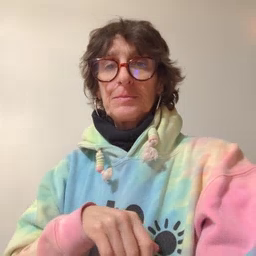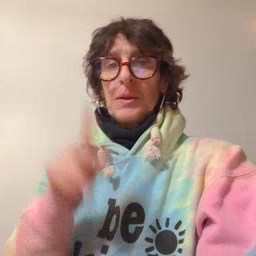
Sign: person